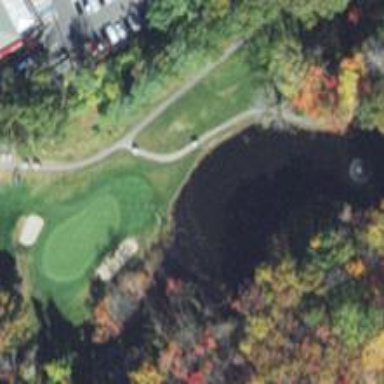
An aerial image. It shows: Scenic view of water hazard on golf course. The natural water feature adds beauty to the landscape.